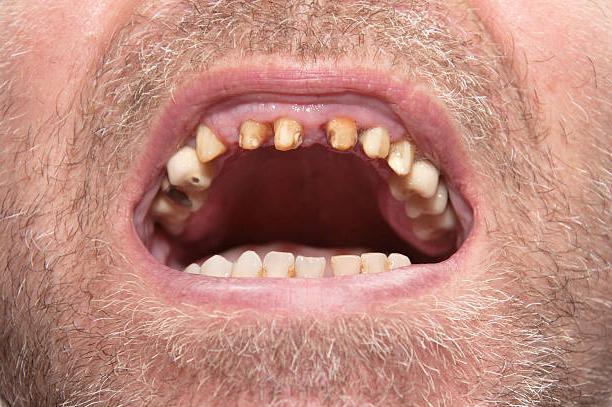
Condition: Gingivitis